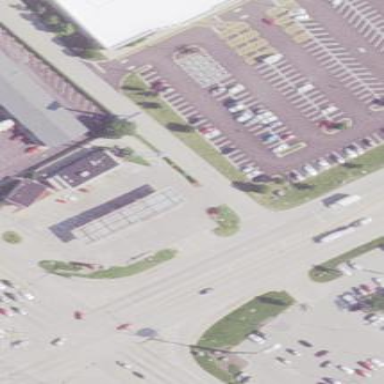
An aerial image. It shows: Fuel station.